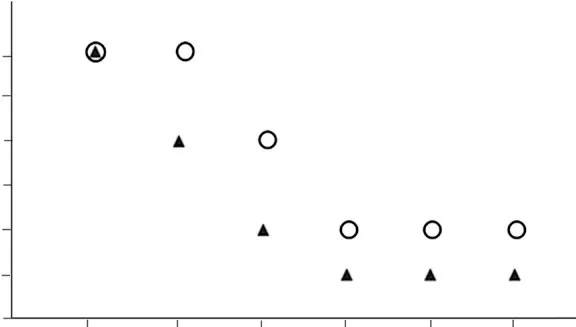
Timeline of the clinical course and effects of AT-MSC treatment on lameness of a dog at walk and trot during long-term follow-up. Bl, baseline; d, days; y, years. The numeric rating scale applied to evaluate clinical outcome in lameness at walk was as follows: 1, normal; 2, mild, sporadic; 3, persistent, weight bearing; 4, severe, occasionally weight bearing; 5, severe, non-weight bearing; 6, cannot walk without assistance; while for the lameness at trot was as follows: 1, normal; 2, mild, sporadic; 3, persistent, weight bearing; 4, severe, non-weight bearing; 5, cannot trot without stimulation; 6, cannot trot.
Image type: chart (chart)